Interaction volume radius: 10 \u00c5
Interaction volume height: 10 \u00c5
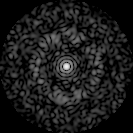
Disorder parameter: 0.776